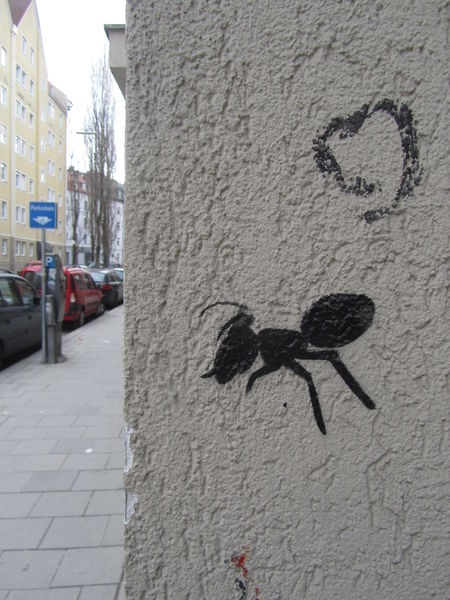
Titel: Ant
Standort: München
Schlagwörter: weiß, bäume, stadt, schwarz, strasse, rot, tier, weg, wand, häuser, pflaster, modern, mauer, farbe, auto, detail, foto, hauswand, oberfläche, trottoir, sprühen, putz, struktur, insekt, autos, parken, schablone, graffiti, automat, grafitti, ameise, graffitti, parkuhr, stencel